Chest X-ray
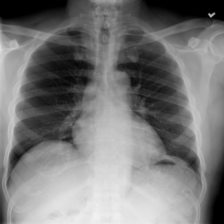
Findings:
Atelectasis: negative
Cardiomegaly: negative
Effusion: negative
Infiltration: negative
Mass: negative
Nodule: negative
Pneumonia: negative
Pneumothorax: negative
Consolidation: negative
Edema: negative
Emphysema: negative
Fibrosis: negative
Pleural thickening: negative
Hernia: negative